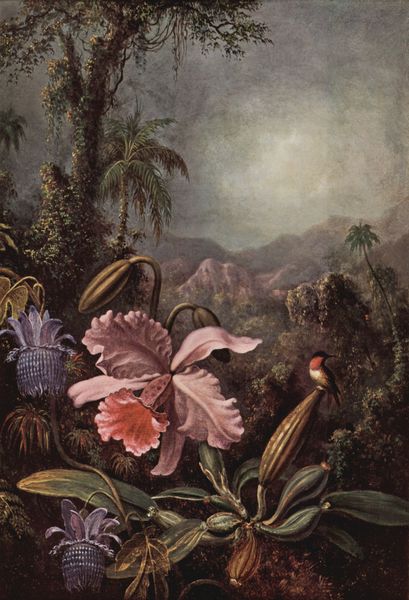
Titel: Orchideen, Passionsblumen und Kolibris
Künstler: Martin Johnson Heade
Standort: New York (New York)
Institution: Collection M.C. Graham
Schlagwörter: baum, berg, blau, blätter, dunkel, felsen, gemälde, gewitter, himmel, schatten, vogel, weiß, wolken, bäume, gelb, grün, landschaft, blume, blumen, braun, grau, hell, hintergrund, licht, nacht, schwarz, vordergrund, blüte, blüten, rose, rot, wolke, öl, baumstamm, ferne, horizont, hügel, natur, sonne, kelch, blatt, pflanze, pflanzen, rosa, wald, frucht, ranken, stilleben, hellblau, himmelblau, düster, schnabel, berge, gebirge, dunst, lila, nebel, violett, vegetation, stämme, detail, altrosa, farn, palme, palmwedel, wedel, exotik, exotisch, regen, stiel, paradies, mond, rosee, stengel, flora, lilie, nelke, efeu, knospe, knospen, fauna, urwald, kakteen, kaktus, palmen, wildnis, zwielicht, lianen, sfumato, dolde, blütenkelch, botanik, details, wolkenhimmel, überwuchert, orchidee, nässe, dschungel, kolibri, regenwald, pflnazen, kapsel, tropen, fleischfressende, brasilien, pflanten, exotische blume, übergro´ß, rotkelchen, topen, exotosch, blumengemälde